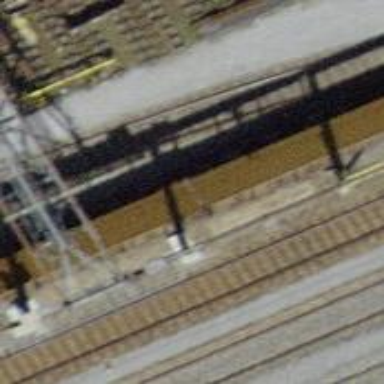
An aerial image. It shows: Single railway spur track.